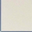
Piece: xx